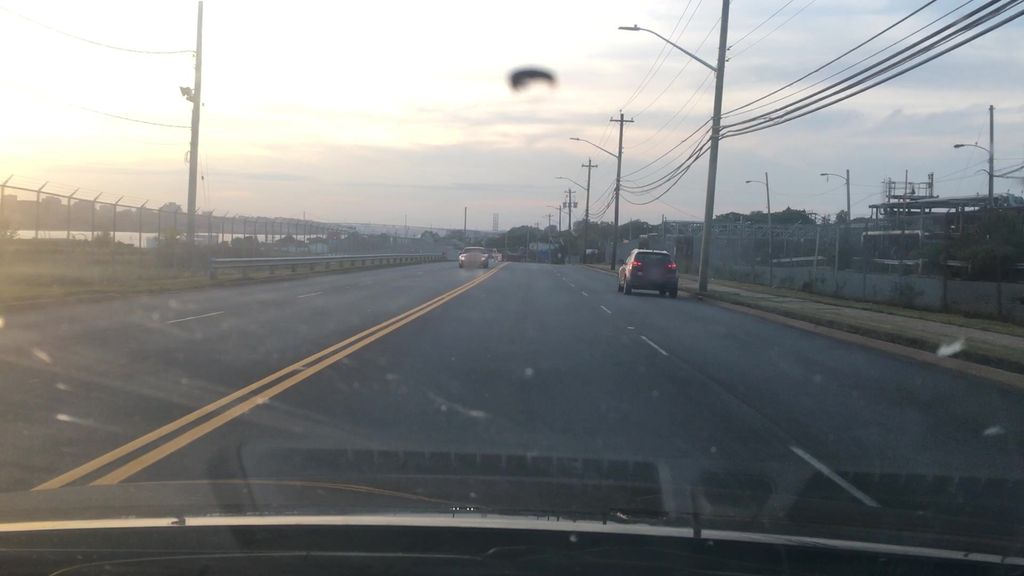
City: halifax